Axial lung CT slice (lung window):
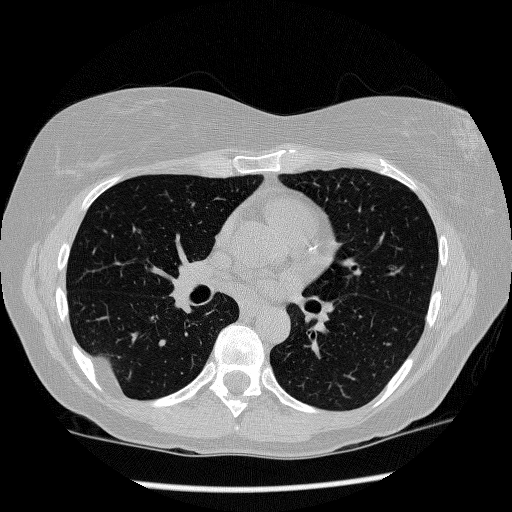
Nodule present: no